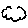
Label: cloud